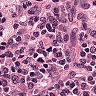
Metastatic tissue present: no